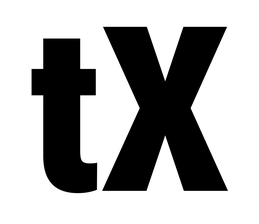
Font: Roboto_Condensed_Black